Question: I have a table like below

I want to get all rows from master table but I got all rows both master and child/nested table. My code is given below----
'''
var $rows = $('#tableID tr:has(td)');
'''
Please help me in this point...
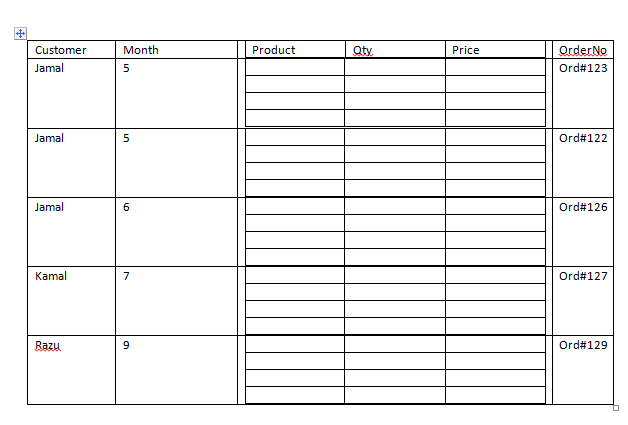
Answer: You may try something like <URL>:
'''
var tr = $('#tableID tr').not('table table tr').not('tr:has(table)');
'''